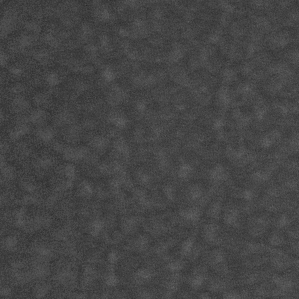
Label: frost